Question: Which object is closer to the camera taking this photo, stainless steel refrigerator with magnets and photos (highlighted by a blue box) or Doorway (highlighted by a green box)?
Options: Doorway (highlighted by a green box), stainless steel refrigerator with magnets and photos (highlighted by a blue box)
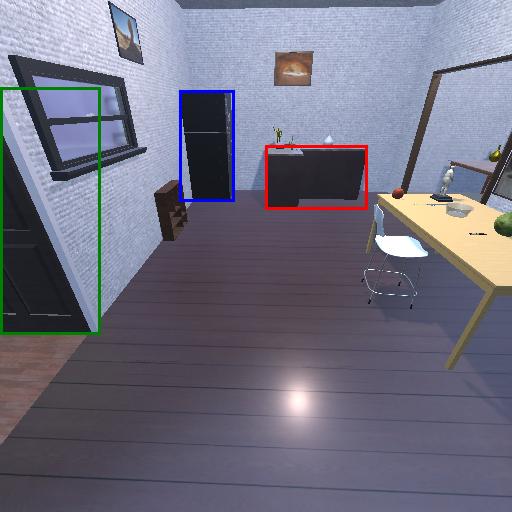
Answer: Doorway (highlighted by a green box)